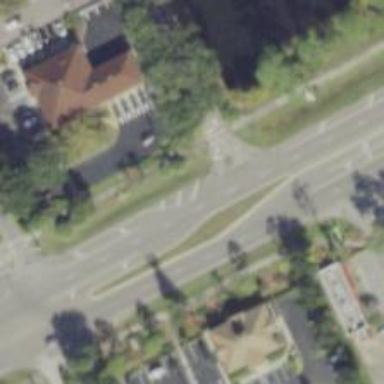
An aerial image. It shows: Crossing on the road.